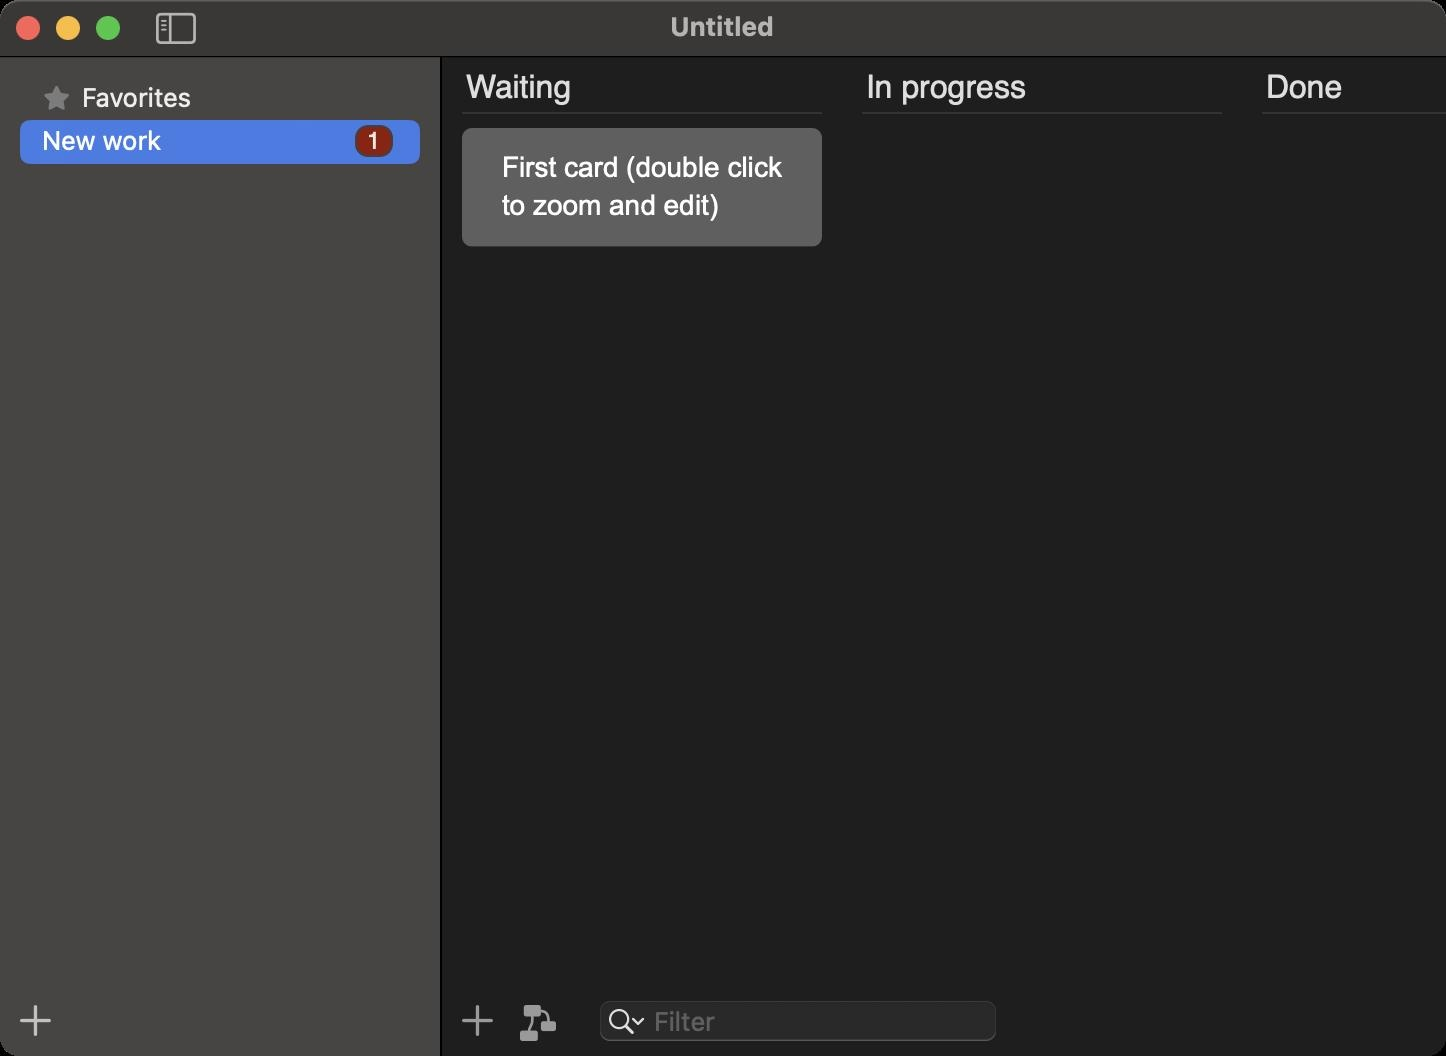
Accessibility tree:
{"name": "Untitled", "role": "AXWindow", "description": null, "role_description": "standard window", "value": null, "position": "415.00;248.00", "size": "723;528", "children": [{"name": null, "role": "AXSplitGroup", "description": null, "role_description": "split group", "value": null, "position": "0.00;28.00", "size": "723;500", "children": [{"name": null, "role": "AXScrollArea", "description": null, "role_description": "scroll area", "value": null, "position": "0.00;28.00", "size": "220;465", "children": [{"name": null, "role": "AXTable", "description": null, "role_description": "table", "value": null, "position": "0.00;28.00", "size": "220;465", "children": [{"name": null, "role": "AXRow", "description": null, "role_description": "table row", "value": null, "position": "0.00;38.00", "size": "220;22", "children": [{"name": null, "role": "AXCell", "description": null, "role_description": "cell", "value": null, "position": "16.00;40.00", "size": "188;17", "children": [{"name": null, "role": "AXStaticText", "description": null, "role_description": "text", "value": "Favorites", "position": "39.00;40.50", "size": "142;16", "children": []}]}]}, {"name": null, "role": "AXRow", "description": null, "role_description": "table row", "value": null, "position": "0.00;60.00", "size": "220;22", "children": [{"name": null, "role": "AXCell", "description": null, "role_description": "cell", "value": null, "position": "16.00;62.00", "size": "188;17", "children": [{"name": null, "role": "AXTextField", "description": null, "role_description": "text field", "value": "New work", "position": "19.00;62.00", "size": "155;17", "children": []}]}]}, {"name": null, "role": "AXColumn", "description": null, "role_description": "column", "value": null, "position": "10.00;28.00", "size": "200;465", "children": []}]}]}, {"name": "", "role": "AXButton", "description": null, "role_description": "button", "value": null, "position": "8.00;498.00", "size": "20;24", "children": []}, {"name": null, "role": "AXSplitter", "description": null, "role_description": "splitter", "value": 220.0, "position": "220.00;28.00", "size": "1;500", "children": []}, {"name": null, "role": "AXSplitGroup", "description": null, "role_description": "split group", "value": null, "position": "221.00;28.00", "size": "502;500", "children": [{"name": null, "role": "AXGroup", "description": null, "role_description": "group", "value": null, "position": "221.00;28.00", "size": "502;500", "children": [{"name": null, "role": "AXScrollArea", "description": null, "role_description": "scroll area", "value": null, "position": "221.00;28.00", "size": "502;465", "children": [{"name": null, "role": "AXTextField", "description": null, "role_description": "text field", "value": "Waiting", "position": "231.00;34.00", "size": "142;20", "children": []}, {"name": null, "role": "AXTextField", "description": null, "role_description": "text field", "value": "", "position": "376.00;34.00", "size": "35;20", "children": []}, {"name": null, "role": "AXTextField", "description": null, "role_description": "text field", "value": "In progress", "position": "431.00;34.00", "size": "142;20", "children": []}, {"name": null, "role": "AXTextField", "description": null, "role_description": "text field", "value": "", "position": "576.00;34.00", "size": "35;20", "children": []}, {"name": null, "role": "AXTextField", "description": null, "role_description": "text field", "value": "Done", "position": "631.00;34.00", "size": "142;20", "children": []}, {"name": null, "role": "AXTextField", "description": null, "role_description": "text field", "value": "", "position": "776.00;34.00", "size": "35;20", "children": []}]}, {"name": "", "role": "AXButton", "description": null, "role_description": "button", "value": null, "position": "229.00;498.00", "size": "20;24", "children": []}, {"name": "", "role": "AXCheckBox", "description": null, "role_description": "toggle button", "value": 0, "position": "261.00;501.50", "size": "18;18", "children": []}, {"name": null, "role": "AXTextField", "description": null, "role_description": "search text field", "value": "", "position": "299.00;499.50", "size": "200;22", "children": [{"name": "", "role": "AXButton", "description": "search", "role_description": "button", "value": null, "position": "301.00;499.50", "size": "25;22", "children": []}]}]}]}]}, {"name": null, "role": "AXButton", "description": null, "role_description": "close button", "value": null, "position": "7.00;6.00", "size": "14;16", "children": []}, {"name": null, "role": "AXButton", "description": null, "role_description": "full screen button", "value": null, "position": "47.00;6.00", "size": "14;16", "children": [{"name": null, "role": "AXGroup", "description": null, "role_description": "group", "value": null, "position": "47.00;6.00", "size": "14;16", "children": []}]}, {"name": null, "role": "AXButton", "description": null, "role_description": "minimize button", "value": null, "position": "27.00;6.00", "size": "14;16", "children": []}, {"name": "", "role": "AXButton", "description": null, "role_description": "button", "value": null, "position": "76.00;3.50", "size": "24;21", "children": []}, {"name": "", "role": "AXMenuButton", "description": "document actions", "role_description": "menu button", "value": null, "position": "389.00;5.00", "size": "10;16", "children": []}, {"name": null, "role": "AXStaticText", "description": null, "role_description": "text", "value": "Untitled", "position": "333.00;5.00", "size": "56;16", "children": []}]}